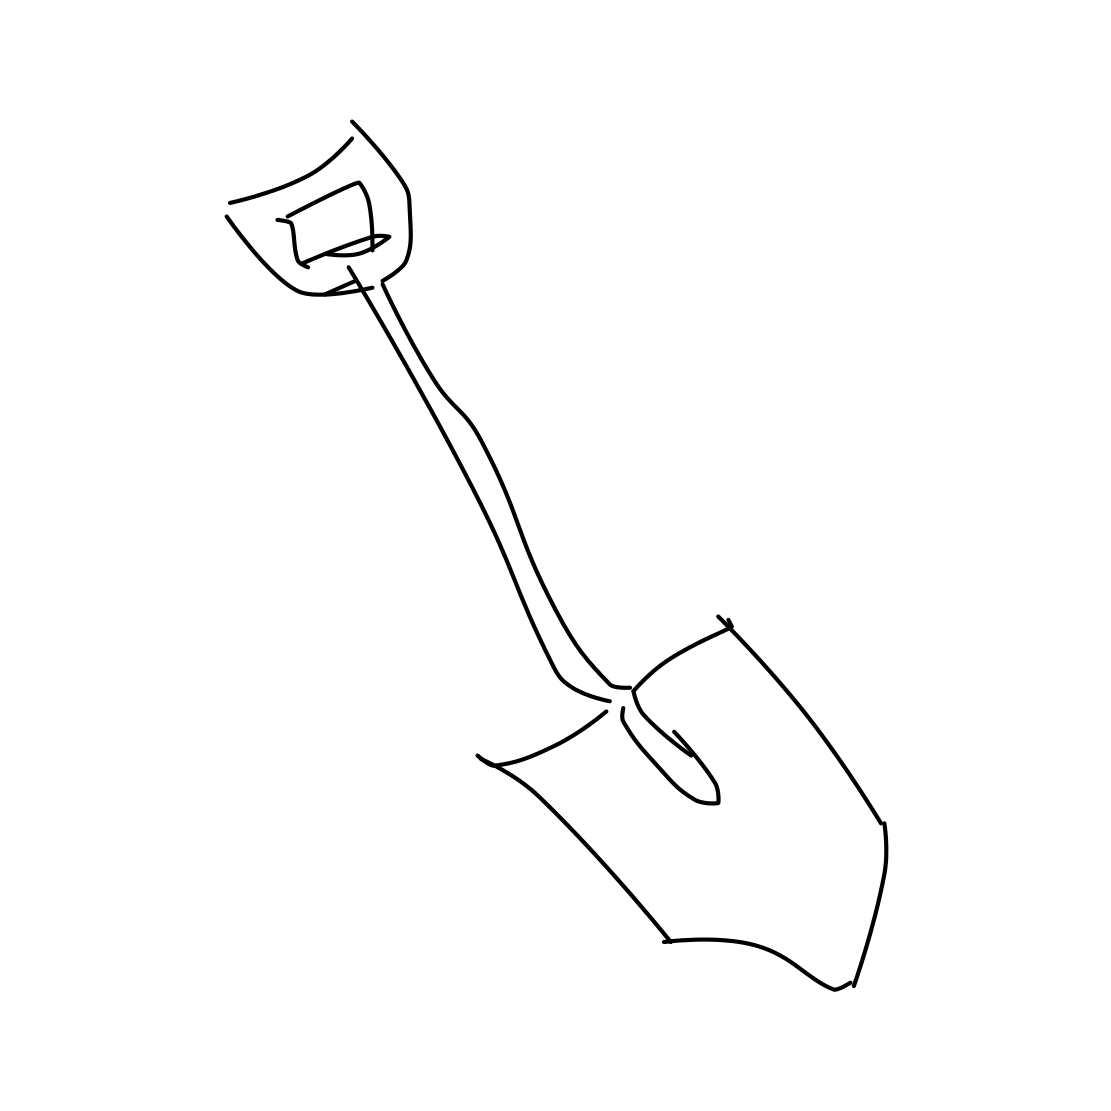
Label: shovel